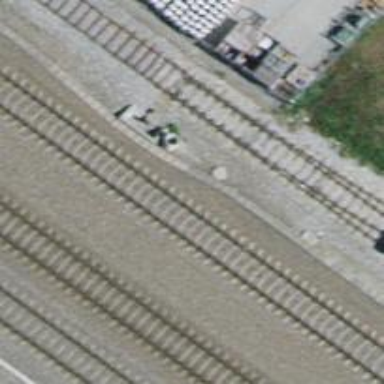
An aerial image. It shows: Railway switch with the turnout on the left side.